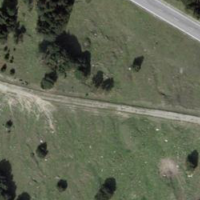
EUNIS habitat code: 26
Species observed at this site:
Saxifraga aizoides